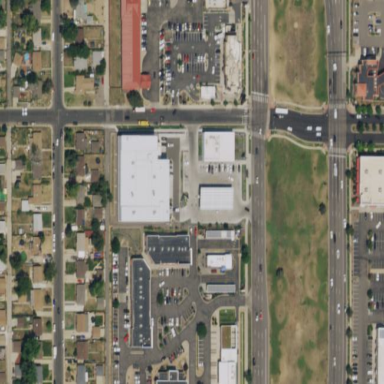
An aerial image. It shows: Retail area.